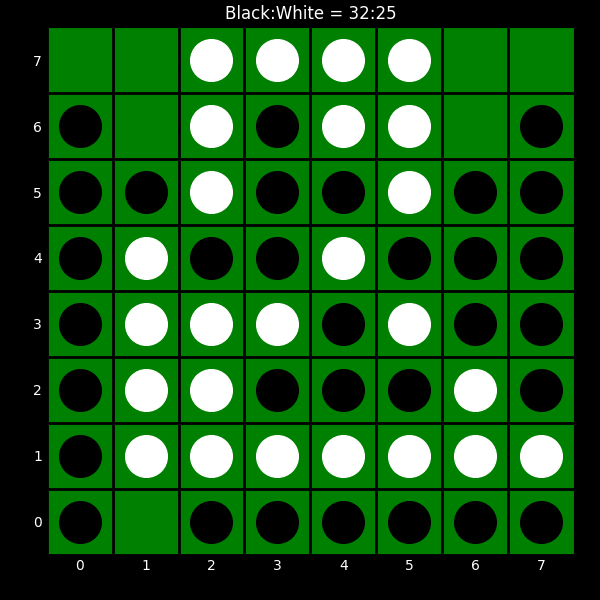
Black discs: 32
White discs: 25